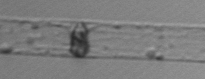
Label: Dactyliosolen_blavyanus